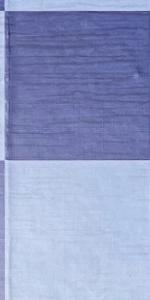
Label: Empty